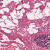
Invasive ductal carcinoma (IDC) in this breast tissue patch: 0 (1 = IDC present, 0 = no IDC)